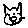
Label: cat